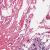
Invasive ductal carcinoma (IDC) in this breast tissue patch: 1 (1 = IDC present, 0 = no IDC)